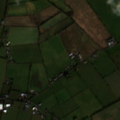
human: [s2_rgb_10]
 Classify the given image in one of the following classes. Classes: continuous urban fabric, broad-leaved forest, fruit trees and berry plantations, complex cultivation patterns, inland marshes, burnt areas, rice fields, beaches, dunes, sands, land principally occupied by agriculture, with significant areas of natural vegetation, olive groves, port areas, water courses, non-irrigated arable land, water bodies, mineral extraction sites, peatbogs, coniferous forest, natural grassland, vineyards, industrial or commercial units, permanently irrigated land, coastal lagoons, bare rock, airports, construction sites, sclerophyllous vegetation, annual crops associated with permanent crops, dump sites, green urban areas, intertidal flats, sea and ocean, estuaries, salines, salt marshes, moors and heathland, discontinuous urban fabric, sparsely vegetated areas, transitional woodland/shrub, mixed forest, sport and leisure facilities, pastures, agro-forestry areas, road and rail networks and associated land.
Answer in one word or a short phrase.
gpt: non-irrigated arable land, pastures